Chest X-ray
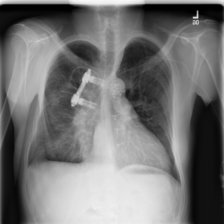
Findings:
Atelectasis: negative
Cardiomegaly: negative
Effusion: negative
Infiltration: negative
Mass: negative
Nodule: negative
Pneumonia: negative
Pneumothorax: negative
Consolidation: negative
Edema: negative
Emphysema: negative
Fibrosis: negative
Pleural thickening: negative
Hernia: negative